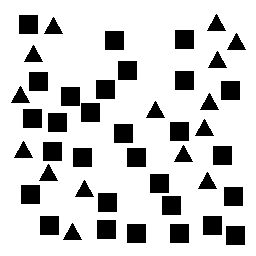
Squares: 29
Triangles: 15
Stars: 0
Total shapes: 44